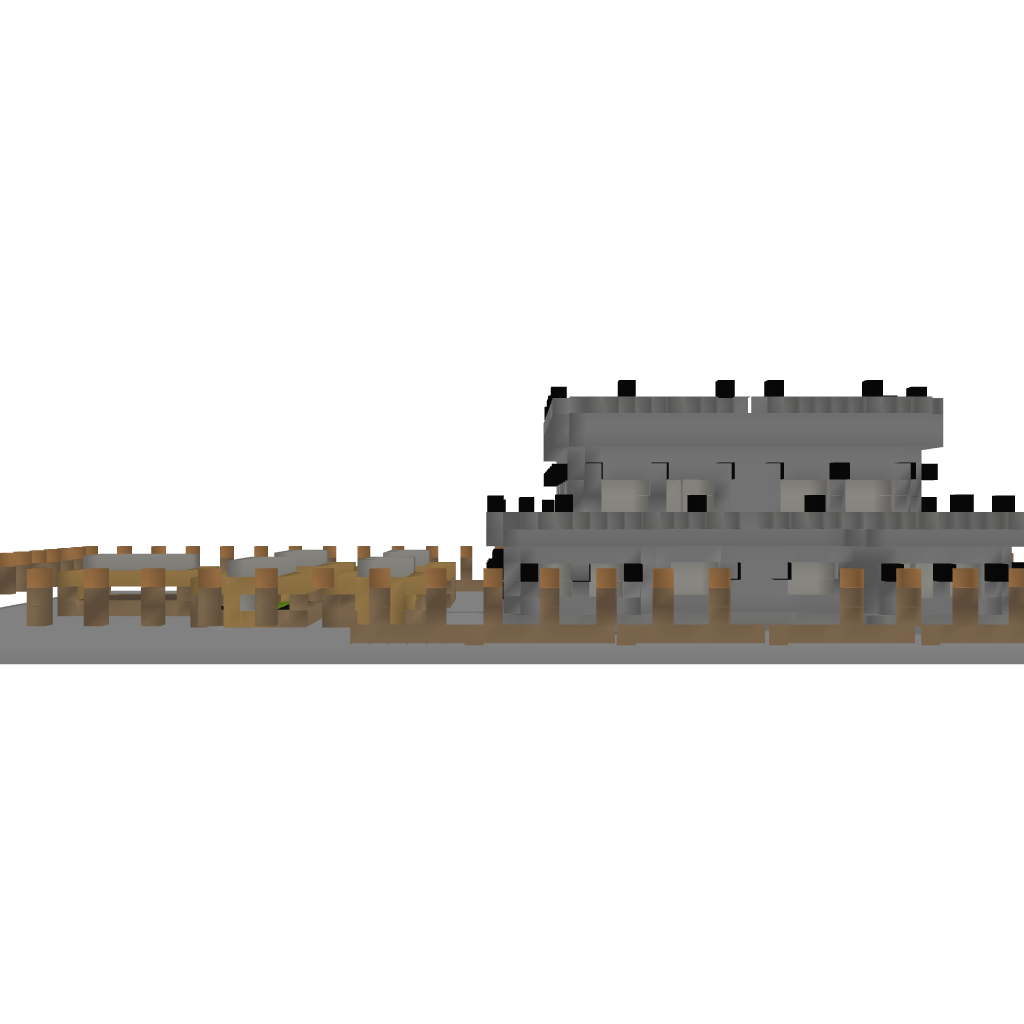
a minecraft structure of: big castle house